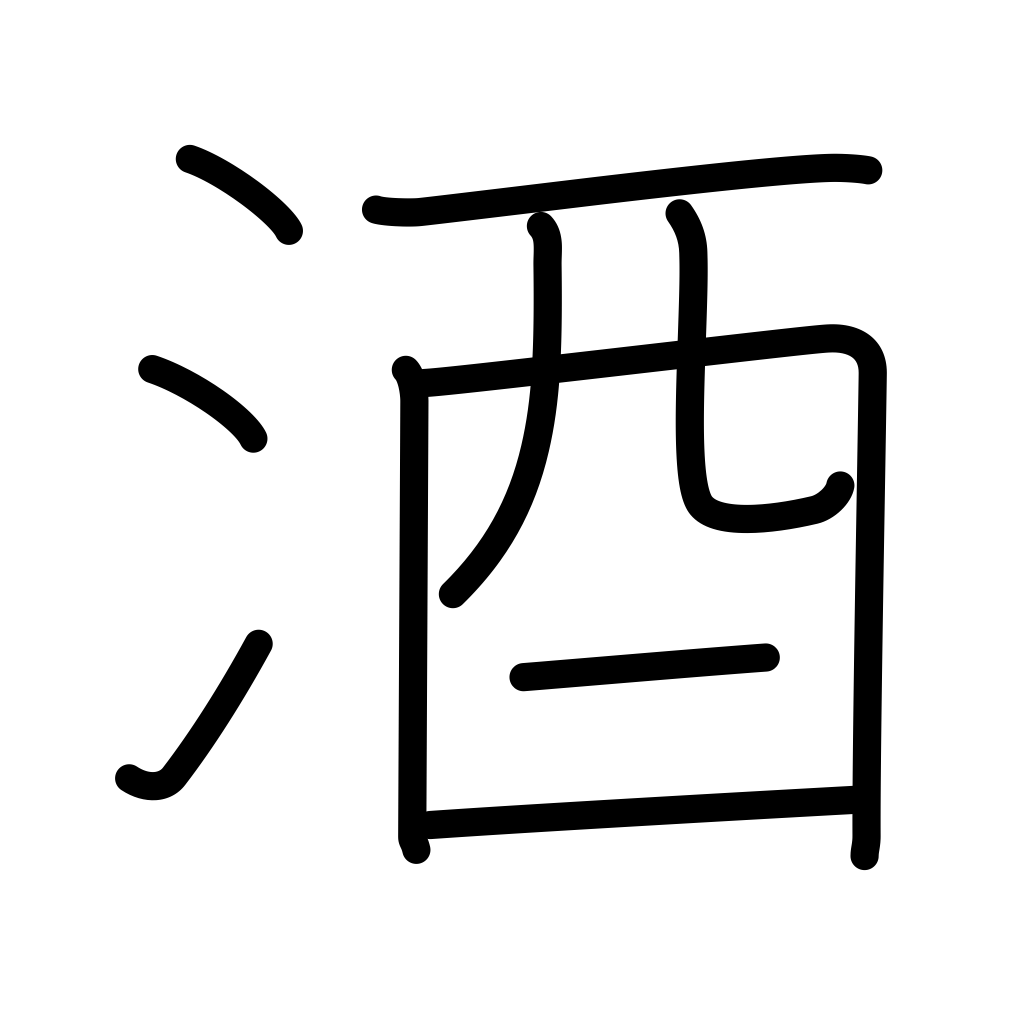
Meaning: sake, alcohol